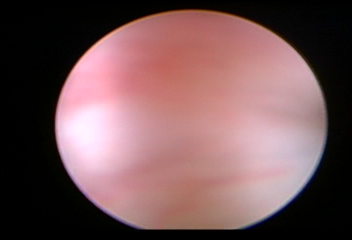
Modality: WLC
Class: Normal mucosa
Bladder cancer association: No